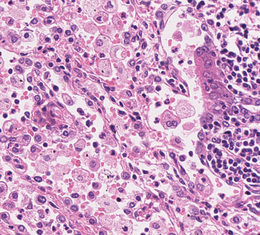
Tumor epithelial tissue: yes
Tumor-associated stroma tissue: yes
Normal tissue: no